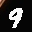
Label: 9